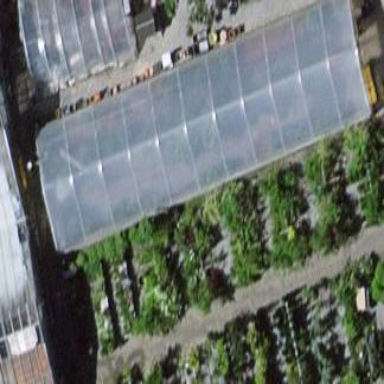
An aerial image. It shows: Greenhouse.